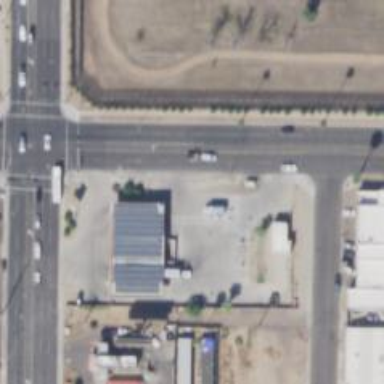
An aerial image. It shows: Convenience shop.